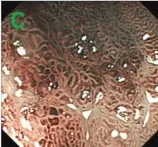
(C-F) ME-NBI showed irregular marginal crypt epithelium and subepithelial capillary network.
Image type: endoscopy (gi_endoscopy)